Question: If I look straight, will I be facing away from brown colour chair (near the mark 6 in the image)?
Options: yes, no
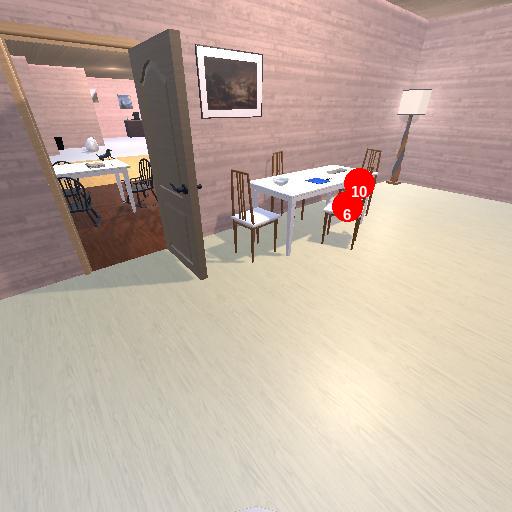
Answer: yes